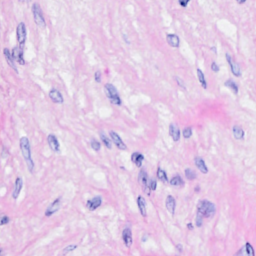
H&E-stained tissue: Breast